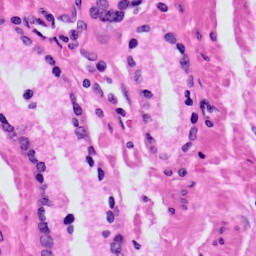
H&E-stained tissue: Prostate